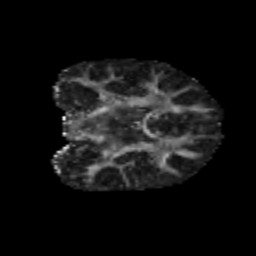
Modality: FA
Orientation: coronal
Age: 13
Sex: male
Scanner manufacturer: siemens
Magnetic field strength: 3 T
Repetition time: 3.8 s
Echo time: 0.07 s